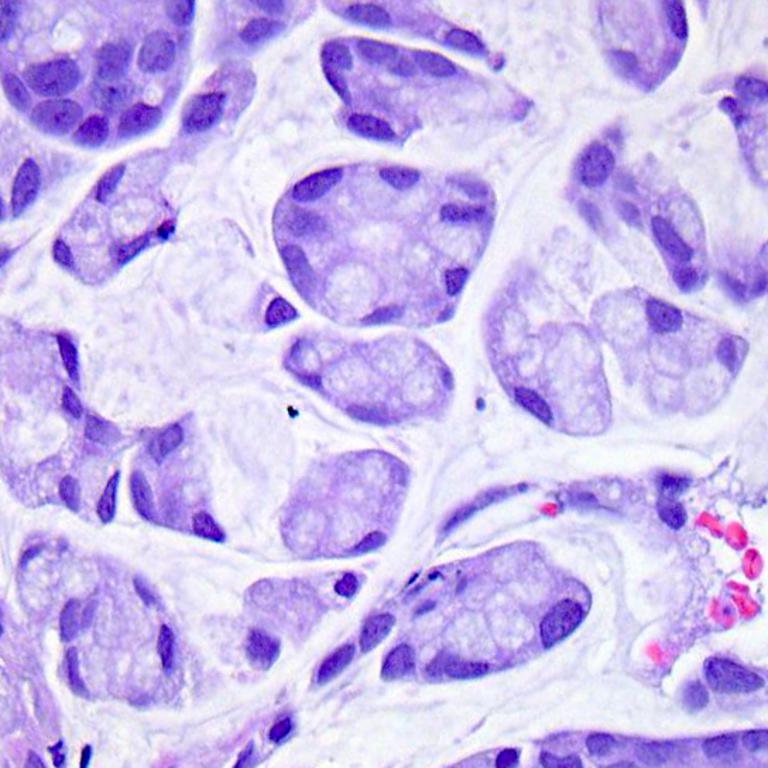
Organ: colon
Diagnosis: adenocarcinomas